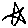
Label: star